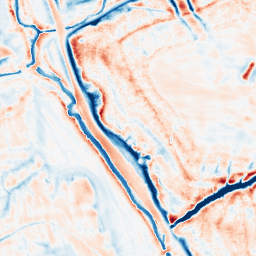
Category: edge_preserving
Decomposition family: bilateral
Decomposition parameters: d: 21
sigma_color: 100
sigma_space: 25
Upsampling method: sinc_hamming
Upsampling parameters: scale: 4
kernel_size: 16
Upsampling scale: 4